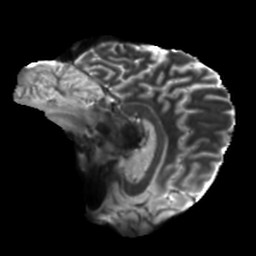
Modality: T2w
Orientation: sagittal
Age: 29
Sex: male
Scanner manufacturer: siemens
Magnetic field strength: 6.98 T
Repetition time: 7.776 s
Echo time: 0.076 s